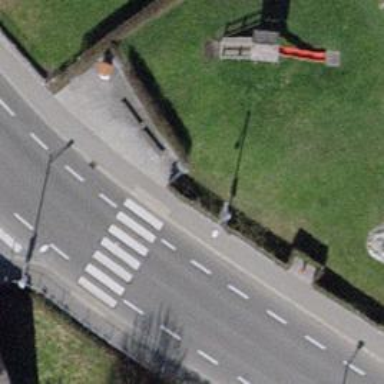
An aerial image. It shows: Uncontrolled zebra crossing with white markings.